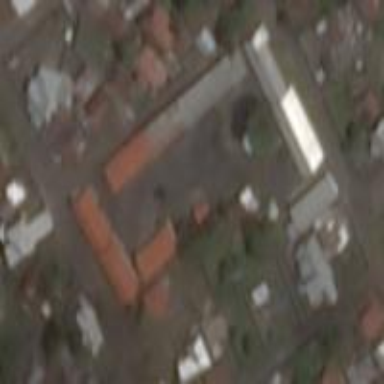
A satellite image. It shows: School.